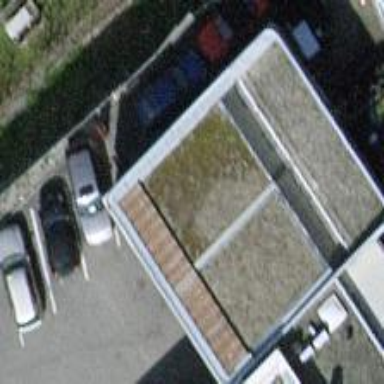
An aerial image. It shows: Car rental service.